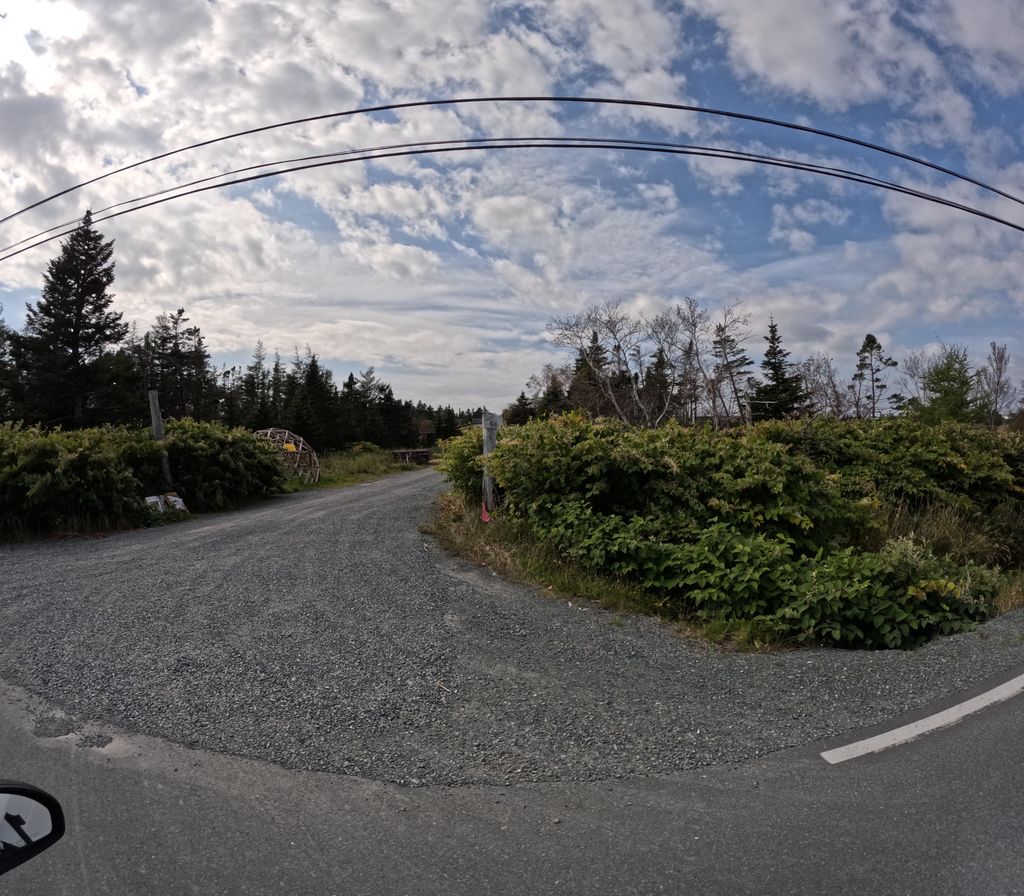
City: st_johns